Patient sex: M
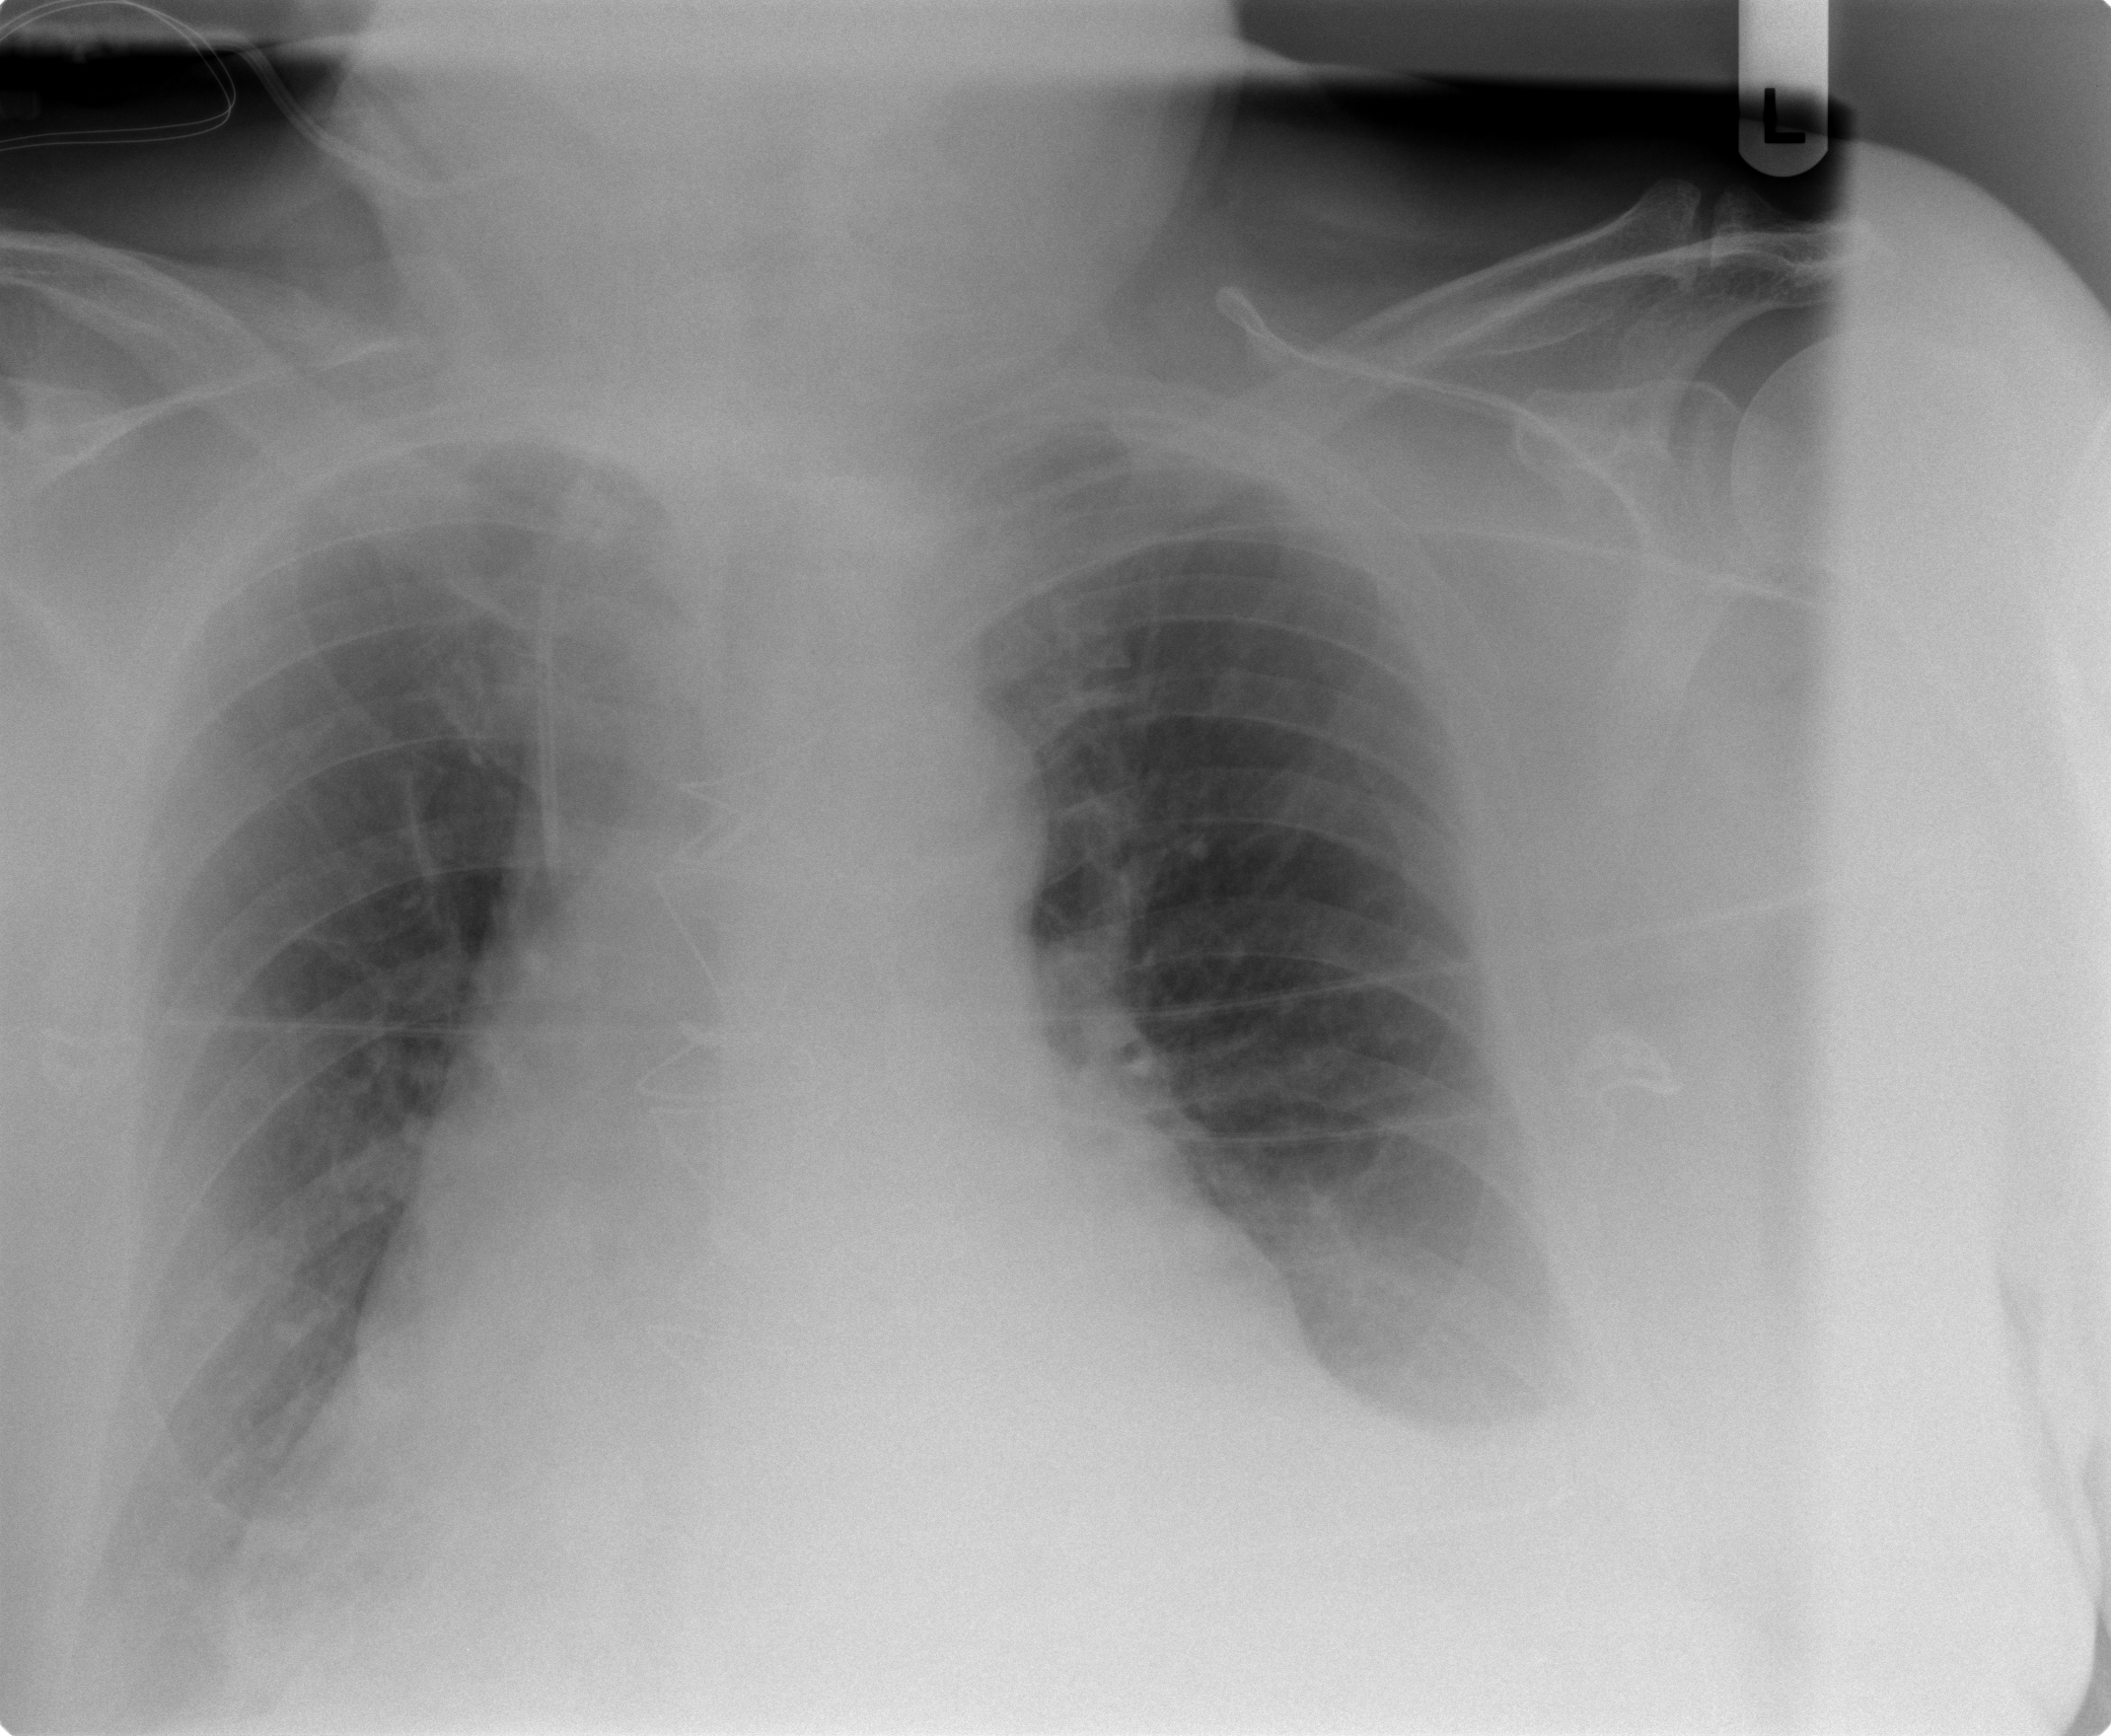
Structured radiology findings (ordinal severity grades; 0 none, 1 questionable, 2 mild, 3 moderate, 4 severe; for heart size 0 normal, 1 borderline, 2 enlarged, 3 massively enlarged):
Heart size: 2
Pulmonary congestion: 1
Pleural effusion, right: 1
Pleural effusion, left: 2
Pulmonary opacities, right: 0
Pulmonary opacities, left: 0
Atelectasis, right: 2
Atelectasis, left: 2